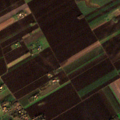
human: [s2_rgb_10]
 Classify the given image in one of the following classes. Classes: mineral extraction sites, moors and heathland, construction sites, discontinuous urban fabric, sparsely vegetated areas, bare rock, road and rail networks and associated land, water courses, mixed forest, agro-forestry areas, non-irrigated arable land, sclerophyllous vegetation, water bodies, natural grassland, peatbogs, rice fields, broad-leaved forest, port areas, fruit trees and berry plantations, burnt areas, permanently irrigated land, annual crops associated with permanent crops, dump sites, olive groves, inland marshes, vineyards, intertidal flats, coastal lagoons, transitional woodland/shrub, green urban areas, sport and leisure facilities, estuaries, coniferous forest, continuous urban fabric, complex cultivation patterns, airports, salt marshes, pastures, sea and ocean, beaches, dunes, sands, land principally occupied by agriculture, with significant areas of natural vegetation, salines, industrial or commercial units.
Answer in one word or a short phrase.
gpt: non-irrigated arable land, complex cultivation patterns, land principally occupied by agriculture, with significant areas of natural vegetation